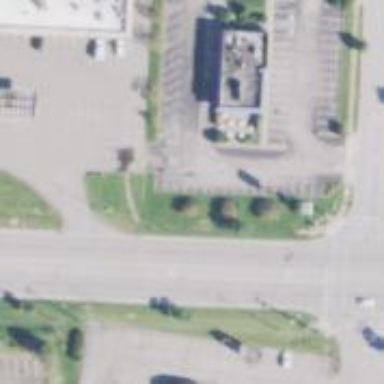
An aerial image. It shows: Parking area with surface.